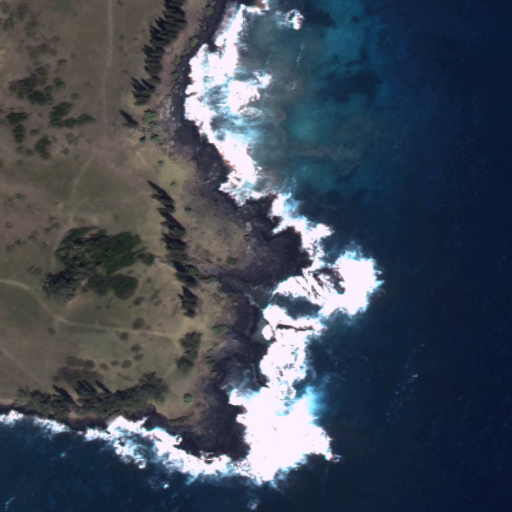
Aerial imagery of cape in Hawaii named Maka‘alae Point containing only unknown